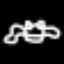
Label: frog